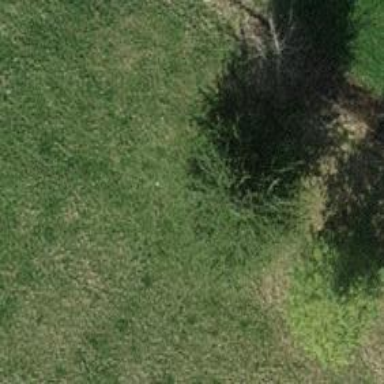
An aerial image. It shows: Beautiful tree in nature.